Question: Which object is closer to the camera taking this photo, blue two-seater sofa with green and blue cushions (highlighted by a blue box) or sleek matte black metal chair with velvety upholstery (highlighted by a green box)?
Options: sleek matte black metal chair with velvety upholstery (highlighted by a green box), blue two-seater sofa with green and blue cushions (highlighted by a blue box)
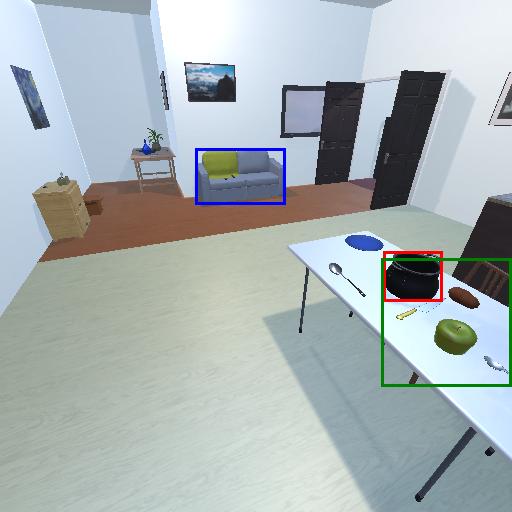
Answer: sleek matte black metal chair with velvety upholstery (highlighted by a green box)